Question: I have table 'viewlogs' which is formed from three field: 'ViewLogId', 'VideoId' and 'UserId'. 'ViewLogId' has a primary key and 'AUTO_INCREMENT' value. When a user watches a video its value increments. When a user watch a same video the 'viewLogId' increments, but I want this value to increase only once and uniquely. How do I fix this problem. I've attached the table picture.

I used the following php code for updating the view_counts in the "videos" table. The above picture belongs to the viewlogs table.
'''
public function updateStatistics($videoId, $fieldName, $userId)
{
$this->db->reconnect();
$this->db->trans_begin();
$this->db->query("UPDATE videos SET {$fieldName}={$fieldName}+1 WHERE VideoId=?", array($videoId));
if ($fieldName == "ViewCount" && $userId > 0) {
$this->db->insert('viewlogs', array('UserId' => $userId, 'VideoId' => $videoId, 'ViewDateTime' => date('Y-m-d H:i:s')));
}
if ($this->db->trans_status() === false) {
$this->db->trans_rollback();
return false;
} else {
$this->db->trans_commit();
return true;
}
return false;
}
'''
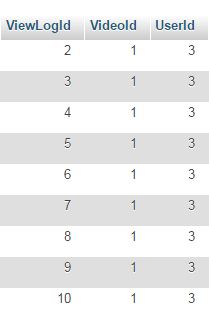
Answer: I solved the problem, just need to check the user_id and video_id before updating the view.
'''
public function updateStatistics($videoId, $fieldName, $userId)
{
$this->db->reconnect();
$this->db->trans_begin();
$sql = "SELECT * FROM viewlogs WHERE UserId ={$userId} AND VideoId ={$videoId}";
$query = $this->db->query($sql);
$result = $query->result_array();
if (empty($result)){
$this->db->query("UPDATE videos SET {$fieldName}={$fieldName}+1 WHERE VideoId=?", array($videoId));
if ($fieldName == "ViewCount" && $userId > 0) {
$this->db->insert('viewlogs', array('UserId' => $userId, 'VideoId' => $videoId, 'ViewDateTime' => date('Y-m-d H:i:s')));
}
}
if ($this->db->trans_status() === false) {
$this->db->trans_rollback();
return false;
} else {
$this->db->trans_commit();
return true;
}
return false;
}
'''